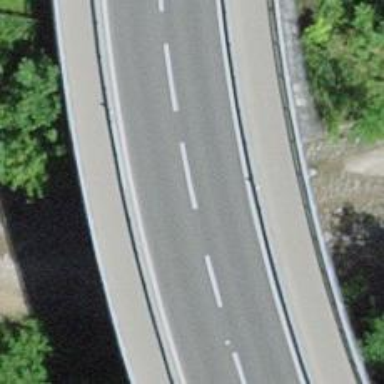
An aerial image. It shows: Primary highway bridge with asphalt surface. There is sidewalk on the left side.